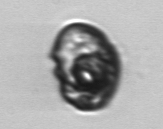
Label: Proterythropsis